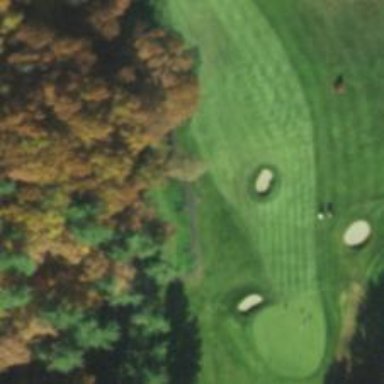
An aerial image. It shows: Path used for both walking and golf.